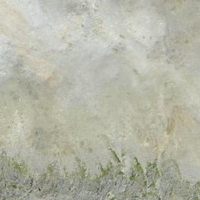
EUNIS habitat code: 48
Species observed at this site:
Pyrrhocorax graculus